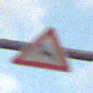
Verkehrszeichen: WildwechselRechts
Umgebung: Outdoor, Suburban
Tageszeit: MorningAfternoon
Wetter: Overcast
Licht: Natural
Jahreszeit: NotSpecified
Kontrast: LowContrast